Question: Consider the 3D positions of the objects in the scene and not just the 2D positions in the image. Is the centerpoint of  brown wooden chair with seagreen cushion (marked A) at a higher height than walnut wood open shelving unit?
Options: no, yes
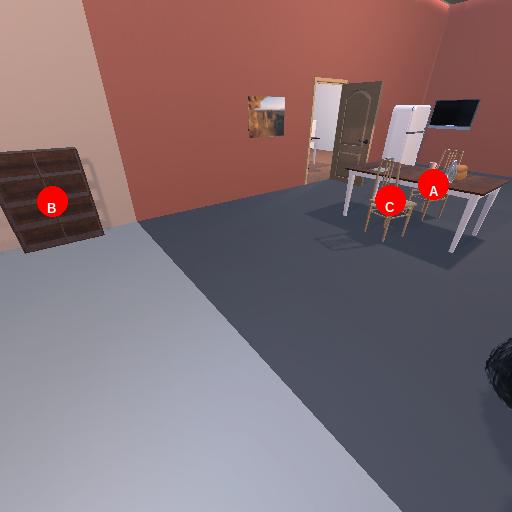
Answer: no